Question: I have no idea how to remove the checkbox that is generated automatically when setting the SelectionMode to Multiple in a CollectionView on Windows. I have a custom checkbox, so i don't need the one that is displayed by default. Maybe someone has any idea?

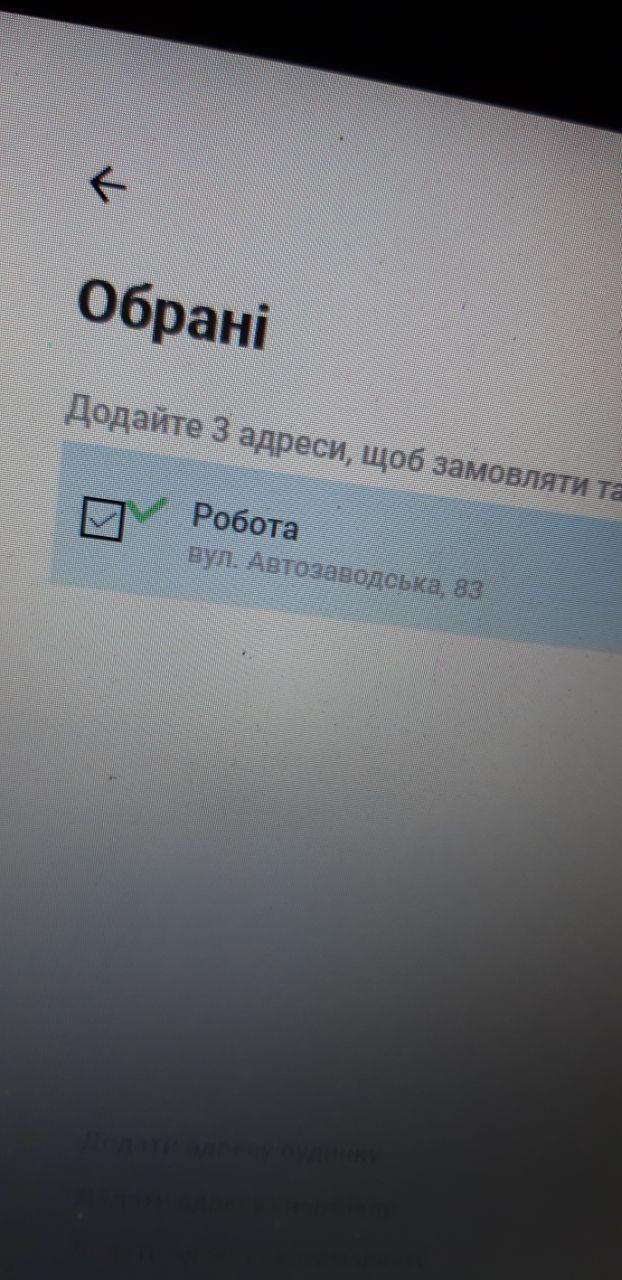
Answer: > how to remove the checkbox that is generated automatically when setting the SelectionMode to Multiple
I'm afraid you can't remove the check box from CollectionView, Because the matched native control in uwp platform is 'GridView' or 'ListView' base on the 'ItemsLayout' property, you could modify the default style to hide the checkbox for listview or gridview item like this case <URL> lib. That means we can't edit it with style overriding.
For the requirement, we suggest you set SelectionMode as single, and use your custom checkbox to cover the default position.